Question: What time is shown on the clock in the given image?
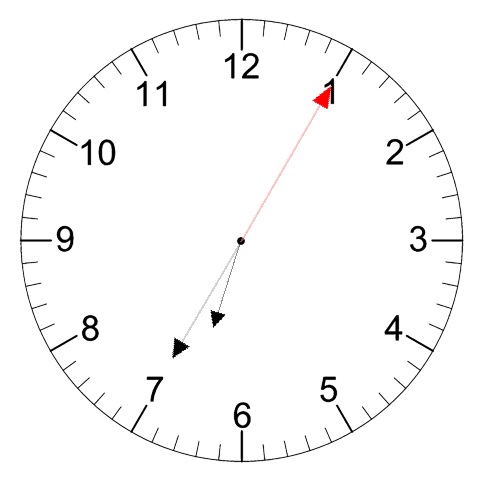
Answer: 06:35:05